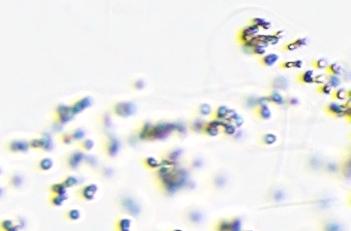
Label: Phaeocystis